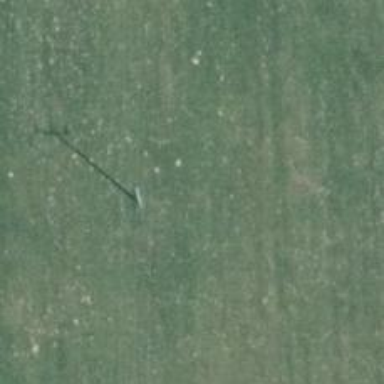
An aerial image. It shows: Power pole.